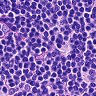
Metastatic tissue present: no